Question: I've seen some similar questions, but none of the other solutions that were working for others are working for me, so please don't mark this as a duplicate. I've been trying alternate solutions for three days with no luck.
My contractor requested, as part of the app, that I have a tab that allows the user to read tweets with a specific hashtag. I am pulling all of the data from Twitter fine, and when I use a generic cell (i.e. height 200, UITextView height of 180) all of the data comes in and displays fine. However, this obviously does not look very professional, and I'd like to change it to dynamically resize the height of the cells.
The UI in Interface Builder looks like this (the blue highlight is the UITextView):
Can anyone tell me how to resize the cell and text view in order to properly display the content? I'm fairly lost at this point.
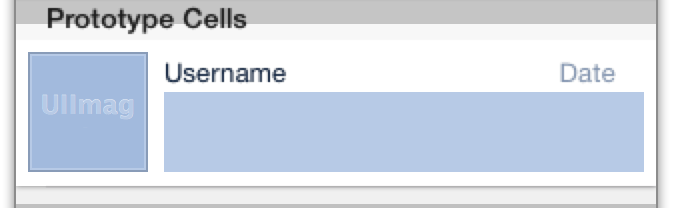
Answer: You can try to use <URL>. It 99% similar to your problem. Try first to make it work only with Label, and then add other UIViews
Here is some thought regarding problem's solution.
I'll copy some part of code from link above.
First of all I'll speak about simplified table cell with just a Label. Add 4 constraints in Storyboard (trailing and leading, top and bottom spacing between label and superview).
In such case, height of cell should be the following:
> Content view height = Top constraint + label height + Bottom
constraint
'''
- (void)configureCell:(CustomCell *)cell atIndexPath:(NSIndexPath *)indexPath
{
cell.customLabel.text = self.tableData[indexPath.row];
}
- (CGFloat)tableView:(UITableView *)tableView heightForRowAtIndexPath:(NSIndexPath *)indexPath
{
CustomCell *cell = [self.tableView dequeueReusableCellWithReuseIdentifier:@"custom_cell"]
[self configureCell:cell atIndexPath:indexPath];
// here is HUGE mistake in link above! Be careful!
[cell setNeedsLayout];
[cell layoutIfNeeded];
CGFloat height = [cell.contentView systemLayoutSizeFittingSize:UILayoutFittingCompressedSize].height;
return height + 1;
}
'''
Here is what code does:
'''
1. Configuring the content of the cell
2. Forcing a layout of the cell to apply constraints
3. Getting the height of the contentView, computed using Auto-Layout. We can't directly call systemLayoutSizeFittingSize:UILayoutFittingCompressedSize: on the cell because the constraints we've set up are relative to the content view. Finally, we use UILayoutFittingCompressedSize to get the smallest size fitting the content.
4. Adding a bonus 1. We've computed the content view height but we actually need to return... the cell height here. And it's 1 pixel higher, because of the separator, which height is 1 pt (0.5 for Retina screens on iOS 7, to be exact).
'''
This solution involves more calculation, then asking '[NSString -boundingRectWithSize:options:attributes:]'. But in my opinion latter method makes you move all your design (constraints, font setting, etc) right to code, because it gives you only Label height, not whole cell.
Imagine you have 10pt indent from top and bottom. With new update you've decided to change it to 5. You have to change your code, or it won't reflect changes.
Of course, calculating height for each cell involves more calculation. Fortunatelly, in iOs7 new UITableView delegate method was introduced: 'tableView:estimatedHeightForRowAtIndexPath:'. It greatly reduce calculations and improves performance.
I do believe, that you should use method described in this post (despite the fact, that there could be some performance problems with iOs6. I think there is only 5-10% of iOs6 users nowadays and decreasing.)